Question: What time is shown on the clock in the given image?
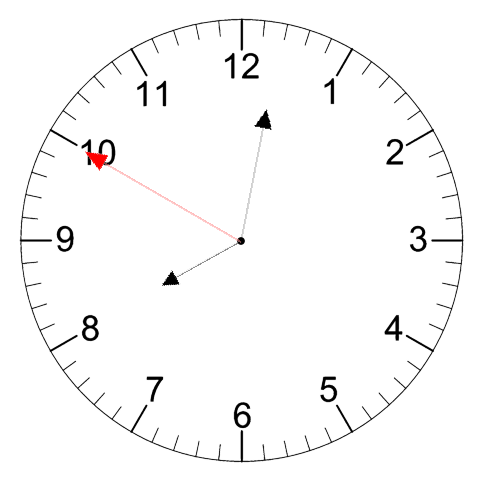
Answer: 08:01:50